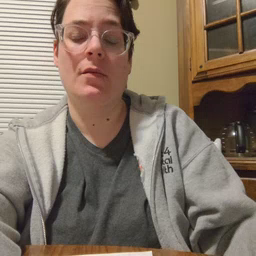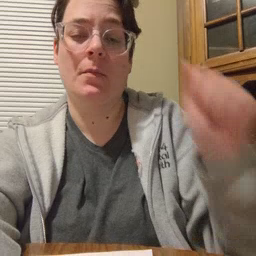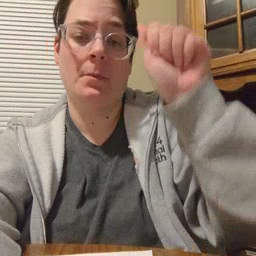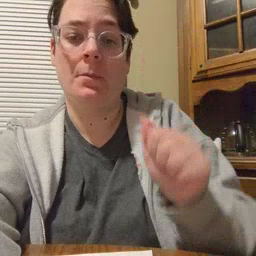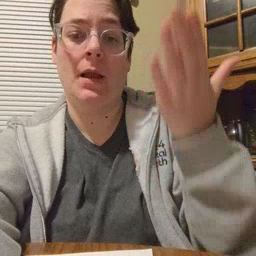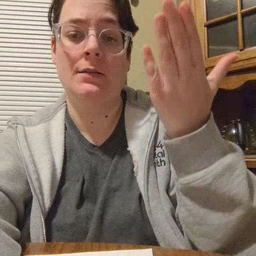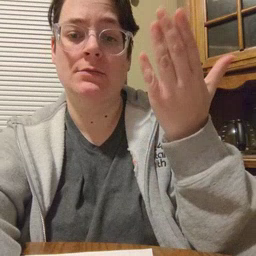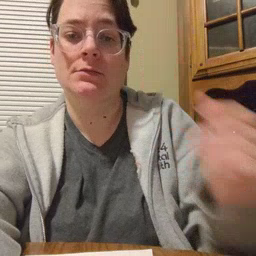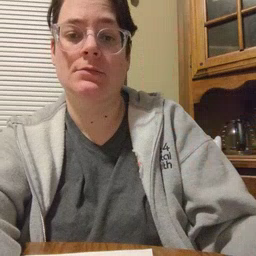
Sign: mitten